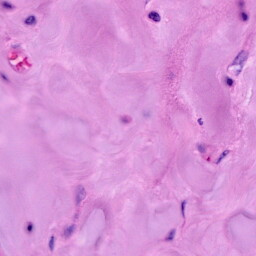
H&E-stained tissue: Breast